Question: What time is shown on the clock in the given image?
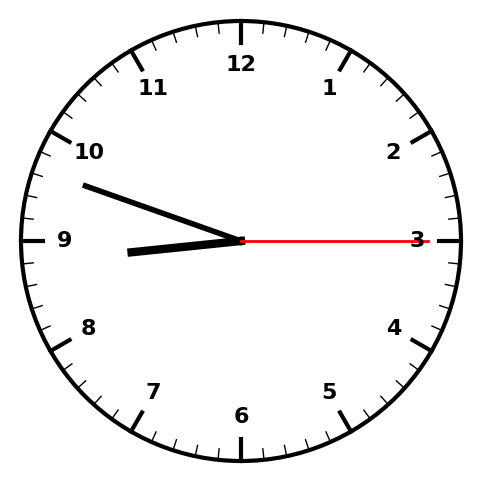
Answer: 08:48:15